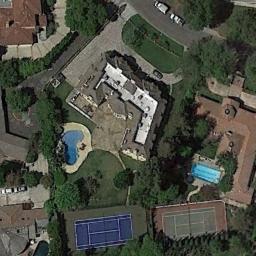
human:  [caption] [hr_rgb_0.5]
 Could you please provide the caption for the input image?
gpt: Many buildings are beside the tennis courts .

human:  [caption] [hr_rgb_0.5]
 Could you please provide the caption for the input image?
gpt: Tennis court and swimming pool in the middle of a residential area surrounded by trees .

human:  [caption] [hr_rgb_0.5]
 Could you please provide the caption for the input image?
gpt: The tennis court is on the grass next to some buildings and trees .

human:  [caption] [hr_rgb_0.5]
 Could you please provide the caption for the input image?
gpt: There is a long blue and green tennis court in the picture .

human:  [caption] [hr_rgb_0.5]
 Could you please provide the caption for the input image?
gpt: There are some green trees around the tennis courts .